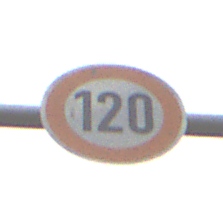
Verkehrszeichen: Geschwindigkeit120
Umgebung: Outdoor, Nature
Tageszeit: MorningAfternoon
Wetter: Overcast
Licht: Natural
Jahreszeit: NotSpecified
Kontrast: LowContrast